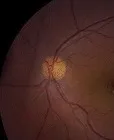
Color photographs of the left eye of the patient with uveitic crystalline maculopathy. Numerous foveal yellow-green hyper-reflective crystals could be observed in.
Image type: ophthalmic_imaging (fundus_photograph)